Question:
If I keep 16dp as margin all around 4 sides,why 16 dp length or width is different from left and top?
<URL>
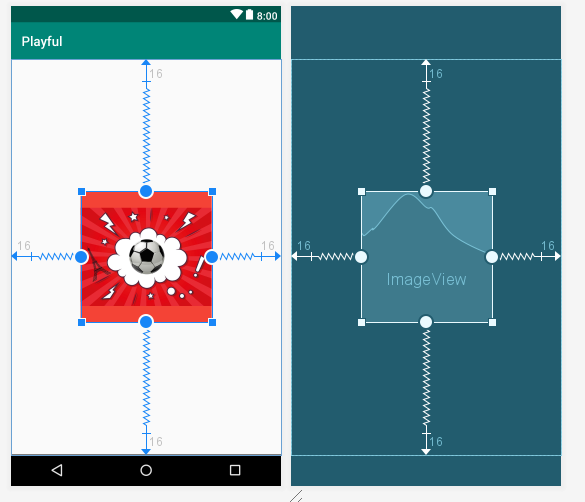
Answer: Because you have to set the 'android:layout_width' and 'android:layout_height' to 'match_constraint' or the special '0dp' value inside the 'layout.xml' file. Otherwise looks like you're using 'wrap_content' so it's respecting the constraints by adapting the view to its size.